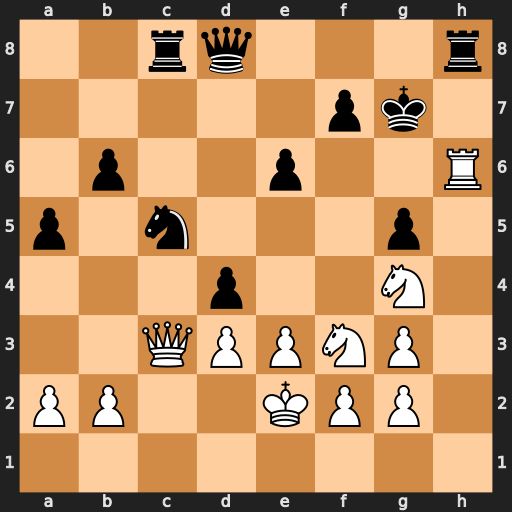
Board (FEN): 2rq3r/5pk1/1p2p2R/p1n3p1/3p2N1/2QPPNP1/PP2KPP1/8
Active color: w
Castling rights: -
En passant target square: -
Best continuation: Nxd4 f6 Rxf6